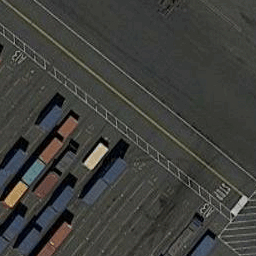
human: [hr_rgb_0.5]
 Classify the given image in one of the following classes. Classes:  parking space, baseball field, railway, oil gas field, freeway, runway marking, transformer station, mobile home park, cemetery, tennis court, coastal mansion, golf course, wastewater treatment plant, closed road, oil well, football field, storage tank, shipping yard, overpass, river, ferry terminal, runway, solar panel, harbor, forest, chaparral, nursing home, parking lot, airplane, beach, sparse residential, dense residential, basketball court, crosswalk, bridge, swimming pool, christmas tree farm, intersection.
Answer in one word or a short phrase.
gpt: shipping yard